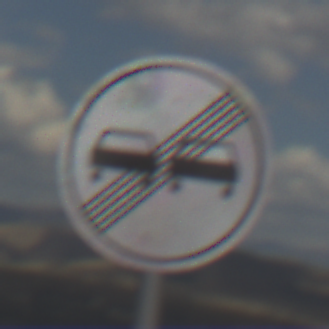
Verkehrszeichen: EndeUeberholverbot
Umgebung: Outdoor, Nature
Tageszeit: Midday
Wetter: PartlyCloudy
Licht: Natural
Jahreszeit: NotSpecified
Kontrast: LowContrast